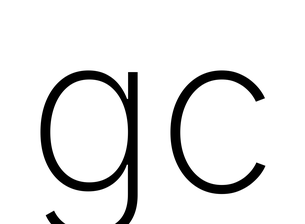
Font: Inter_ExtraLight